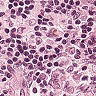
Metastatic tissue present: no